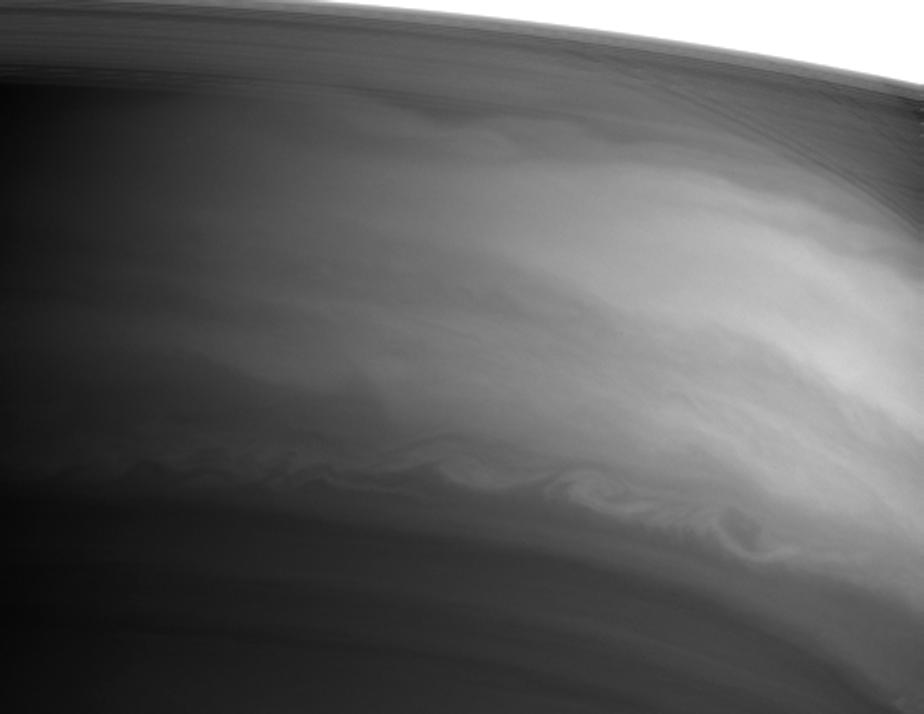
Bright Equator Saturn, Cassini-Huygens